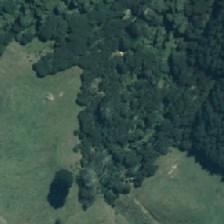
Land cover: manuka_kanuka